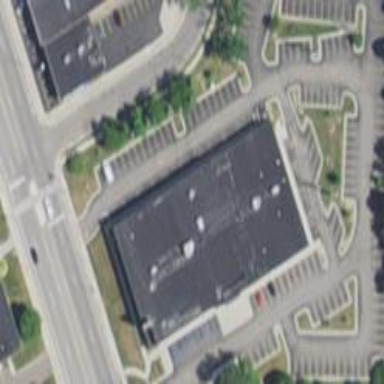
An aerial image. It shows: Fitness center building.